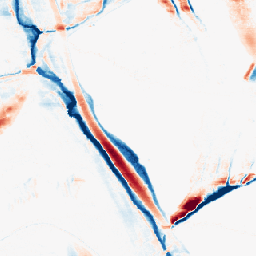
Category: morphological
Decomposition family: morphological_ellipse
Decomposition parameters: operation: average
width: 5
height: 30
Upsampling method: nearest
Upsampling parameters: scale: 8
Upsampling scale: 8